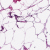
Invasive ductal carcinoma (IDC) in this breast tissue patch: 0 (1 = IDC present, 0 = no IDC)